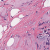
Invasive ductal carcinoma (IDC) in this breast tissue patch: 1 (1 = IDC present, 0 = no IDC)